Interaction volume radius: 5 \u00c5
Interaction volume height: 15 \u00c5
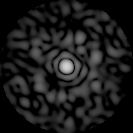
Disorder parameter: 0.8617